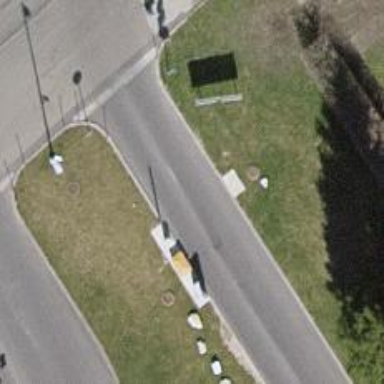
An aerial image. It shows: Lift gate barrier.